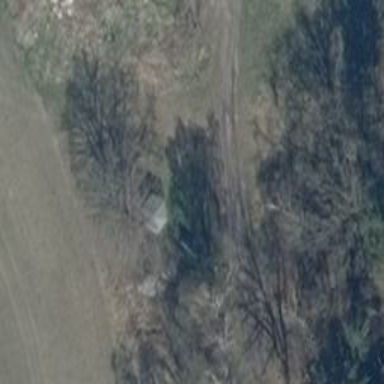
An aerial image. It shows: Shelter.